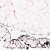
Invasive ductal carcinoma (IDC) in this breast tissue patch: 0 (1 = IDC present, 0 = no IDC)